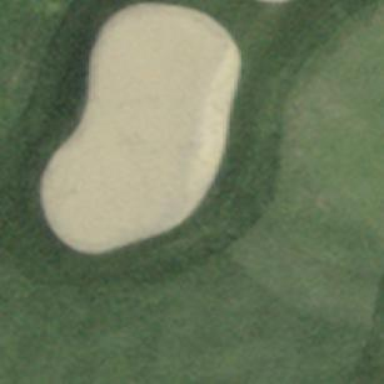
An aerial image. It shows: Golf bunker filled with sandy terrain.